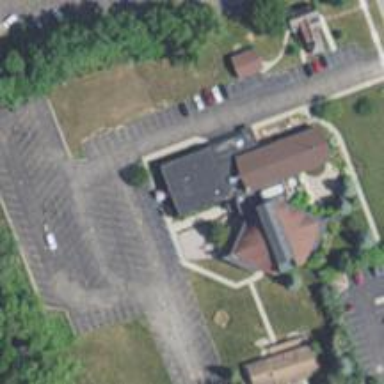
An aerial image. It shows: Parking area.